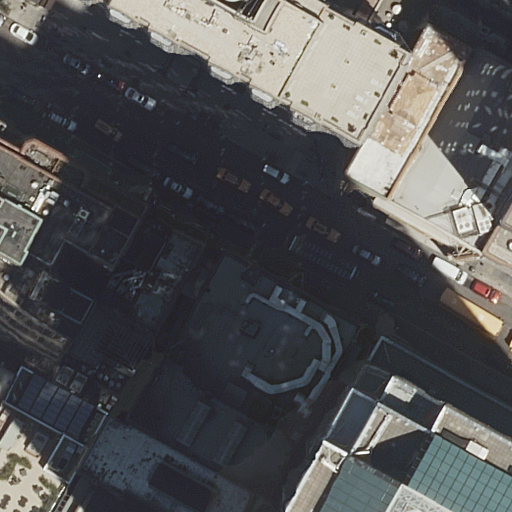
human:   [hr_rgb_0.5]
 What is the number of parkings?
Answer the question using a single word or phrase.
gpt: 1

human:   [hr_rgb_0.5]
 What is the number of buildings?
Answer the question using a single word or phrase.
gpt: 12

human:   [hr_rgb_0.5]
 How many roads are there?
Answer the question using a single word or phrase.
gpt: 1

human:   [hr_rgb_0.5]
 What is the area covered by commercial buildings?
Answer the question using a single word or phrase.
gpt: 1070m2

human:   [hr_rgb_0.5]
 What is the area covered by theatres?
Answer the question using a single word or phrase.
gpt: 2968m2

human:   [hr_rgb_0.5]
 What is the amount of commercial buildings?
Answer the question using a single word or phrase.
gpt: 1

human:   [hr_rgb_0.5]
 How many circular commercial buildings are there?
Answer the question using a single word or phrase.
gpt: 0

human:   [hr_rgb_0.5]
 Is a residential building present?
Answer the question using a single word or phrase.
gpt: yes

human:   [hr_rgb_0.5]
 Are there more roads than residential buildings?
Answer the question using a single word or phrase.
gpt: no

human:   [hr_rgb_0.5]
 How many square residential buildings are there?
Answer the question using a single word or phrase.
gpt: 0

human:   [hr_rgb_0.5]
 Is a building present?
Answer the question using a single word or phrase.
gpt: yes

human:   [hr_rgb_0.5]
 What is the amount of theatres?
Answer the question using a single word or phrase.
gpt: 3

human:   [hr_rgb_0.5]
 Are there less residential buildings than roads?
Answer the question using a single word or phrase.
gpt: no

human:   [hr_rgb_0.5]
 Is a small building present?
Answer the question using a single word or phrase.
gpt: yes

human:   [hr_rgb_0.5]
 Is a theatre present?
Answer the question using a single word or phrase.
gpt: yes

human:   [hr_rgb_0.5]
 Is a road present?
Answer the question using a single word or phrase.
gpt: yes

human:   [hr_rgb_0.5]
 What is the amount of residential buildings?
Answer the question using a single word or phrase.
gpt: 8

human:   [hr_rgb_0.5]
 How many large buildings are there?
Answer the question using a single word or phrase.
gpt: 5

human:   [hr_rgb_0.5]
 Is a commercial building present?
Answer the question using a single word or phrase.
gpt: yes

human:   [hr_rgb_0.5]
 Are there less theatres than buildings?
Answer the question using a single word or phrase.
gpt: yes

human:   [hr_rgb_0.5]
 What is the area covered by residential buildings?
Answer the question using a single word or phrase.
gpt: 3789m2

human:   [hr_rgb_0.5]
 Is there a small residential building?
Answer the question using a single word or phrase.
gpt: yes

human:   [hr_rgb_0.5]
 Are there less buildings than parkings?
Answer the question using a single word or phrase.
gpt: no

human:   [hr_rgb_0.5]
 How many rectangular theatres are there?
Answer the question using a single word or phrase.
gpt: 2

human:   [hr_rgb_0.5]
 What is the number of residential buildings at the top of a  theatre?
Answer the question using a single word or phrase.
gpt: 7

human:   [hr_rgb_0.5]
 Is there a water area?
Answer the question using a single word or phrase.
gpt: no

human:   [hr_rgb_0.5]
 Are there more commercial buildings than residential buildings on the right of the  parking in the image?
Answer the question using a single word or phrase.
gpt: no

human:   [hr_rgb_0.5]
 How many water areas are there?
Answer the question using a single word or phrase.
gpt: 0

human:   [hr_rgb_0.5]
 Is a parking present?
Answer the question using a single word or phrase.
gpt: yes

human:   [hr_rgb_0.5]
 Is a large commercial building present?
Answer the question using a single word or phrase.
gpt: yes

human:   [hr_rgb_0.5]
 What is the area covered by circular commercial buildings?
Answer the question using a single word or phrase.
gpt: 0m2

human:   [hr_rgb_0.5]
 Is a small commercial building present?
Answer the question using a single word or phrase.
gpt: no

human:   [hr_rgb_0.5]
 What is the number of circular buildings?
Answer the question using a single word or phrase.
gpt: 0

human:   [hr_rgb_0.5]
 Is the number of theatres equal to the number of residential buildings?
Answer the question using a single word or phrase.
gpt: no

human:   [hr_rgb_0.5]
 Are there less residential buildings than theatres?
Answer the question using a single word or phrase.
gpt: no

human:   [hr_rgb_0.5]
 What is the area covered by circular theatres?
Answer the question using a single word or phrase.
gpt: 0m2

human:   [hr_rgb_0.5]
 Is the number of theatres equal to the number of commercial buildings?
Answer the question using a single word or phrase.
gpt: no

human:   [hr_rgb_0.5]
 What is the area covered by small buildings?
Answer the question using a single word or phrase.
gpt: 56m2

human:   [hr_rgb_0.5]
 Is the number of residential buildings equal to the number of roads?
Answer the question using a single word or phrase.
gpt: no

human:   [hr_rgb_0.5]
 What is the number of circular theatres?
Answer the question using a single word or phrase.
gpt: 0

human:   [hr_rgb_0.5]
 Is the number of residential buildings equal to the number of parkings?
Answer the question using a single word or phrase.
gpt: no

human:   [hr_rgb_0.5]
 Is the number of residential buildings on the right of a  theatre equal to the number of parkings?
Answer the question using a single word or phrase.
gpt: no

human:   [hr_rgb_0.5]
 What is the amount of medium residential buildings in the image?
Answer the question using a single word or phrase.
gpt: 4

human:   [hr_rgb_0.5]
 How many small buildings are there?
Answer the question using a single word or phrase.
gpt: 2

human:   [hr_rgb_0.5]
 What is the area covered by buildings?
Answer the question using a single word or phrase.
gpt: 7829m2

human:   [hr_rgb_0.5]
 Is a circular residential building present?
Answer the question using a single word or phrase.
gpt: no

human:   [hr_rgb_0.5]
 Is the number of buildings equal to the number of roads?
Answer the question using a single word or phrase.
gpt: no

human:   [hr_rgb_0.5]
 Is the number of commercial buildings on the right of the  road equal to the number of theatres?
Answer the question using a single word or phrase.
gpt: no

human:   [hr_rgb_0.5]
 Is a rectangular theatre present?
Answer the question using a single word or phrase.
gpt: yes

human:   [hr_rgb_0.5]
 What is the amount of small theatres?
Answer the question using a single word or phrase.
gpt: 0

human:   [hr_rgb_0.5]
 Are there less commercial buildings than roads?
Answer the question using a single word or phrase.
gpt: no

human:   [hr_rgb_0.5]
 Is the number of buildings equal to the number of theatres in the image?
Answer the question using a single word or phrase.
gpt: no

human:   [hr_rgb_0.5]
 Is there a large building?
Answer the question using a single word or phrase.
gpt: yes

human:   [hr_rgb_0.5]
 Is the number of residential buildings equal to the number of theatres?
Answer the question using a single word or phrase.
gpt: no

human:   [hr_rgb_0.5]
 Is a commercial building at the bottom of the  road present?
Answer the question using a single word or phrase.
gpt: yes

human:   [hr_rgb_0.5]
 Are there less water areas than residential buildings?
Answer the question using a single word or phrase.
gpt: yes

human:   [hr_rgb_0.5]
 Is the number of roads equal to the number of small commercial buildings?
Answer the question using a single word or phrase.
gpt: no

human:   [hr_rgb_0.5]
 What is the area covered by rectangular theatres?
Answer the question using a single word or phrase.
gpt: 1558m2

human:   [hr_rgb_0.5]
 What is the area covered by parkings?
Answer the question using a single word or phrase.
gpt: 12m2

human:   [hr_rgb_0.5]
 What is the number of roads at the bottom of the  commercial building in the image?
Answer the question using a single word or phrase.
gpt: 0

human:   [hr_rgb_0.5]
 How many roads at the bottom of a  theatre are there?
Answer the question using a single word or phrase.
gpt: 0

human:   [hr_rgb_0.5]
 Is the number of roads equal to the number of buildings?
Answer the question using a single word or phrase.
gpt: no

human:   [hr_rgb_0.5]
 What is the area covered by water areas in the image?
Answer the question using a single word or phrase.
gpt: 0m2

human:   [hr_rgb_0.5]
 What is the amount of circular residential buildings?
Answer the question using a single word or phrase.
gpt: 0